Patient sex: M
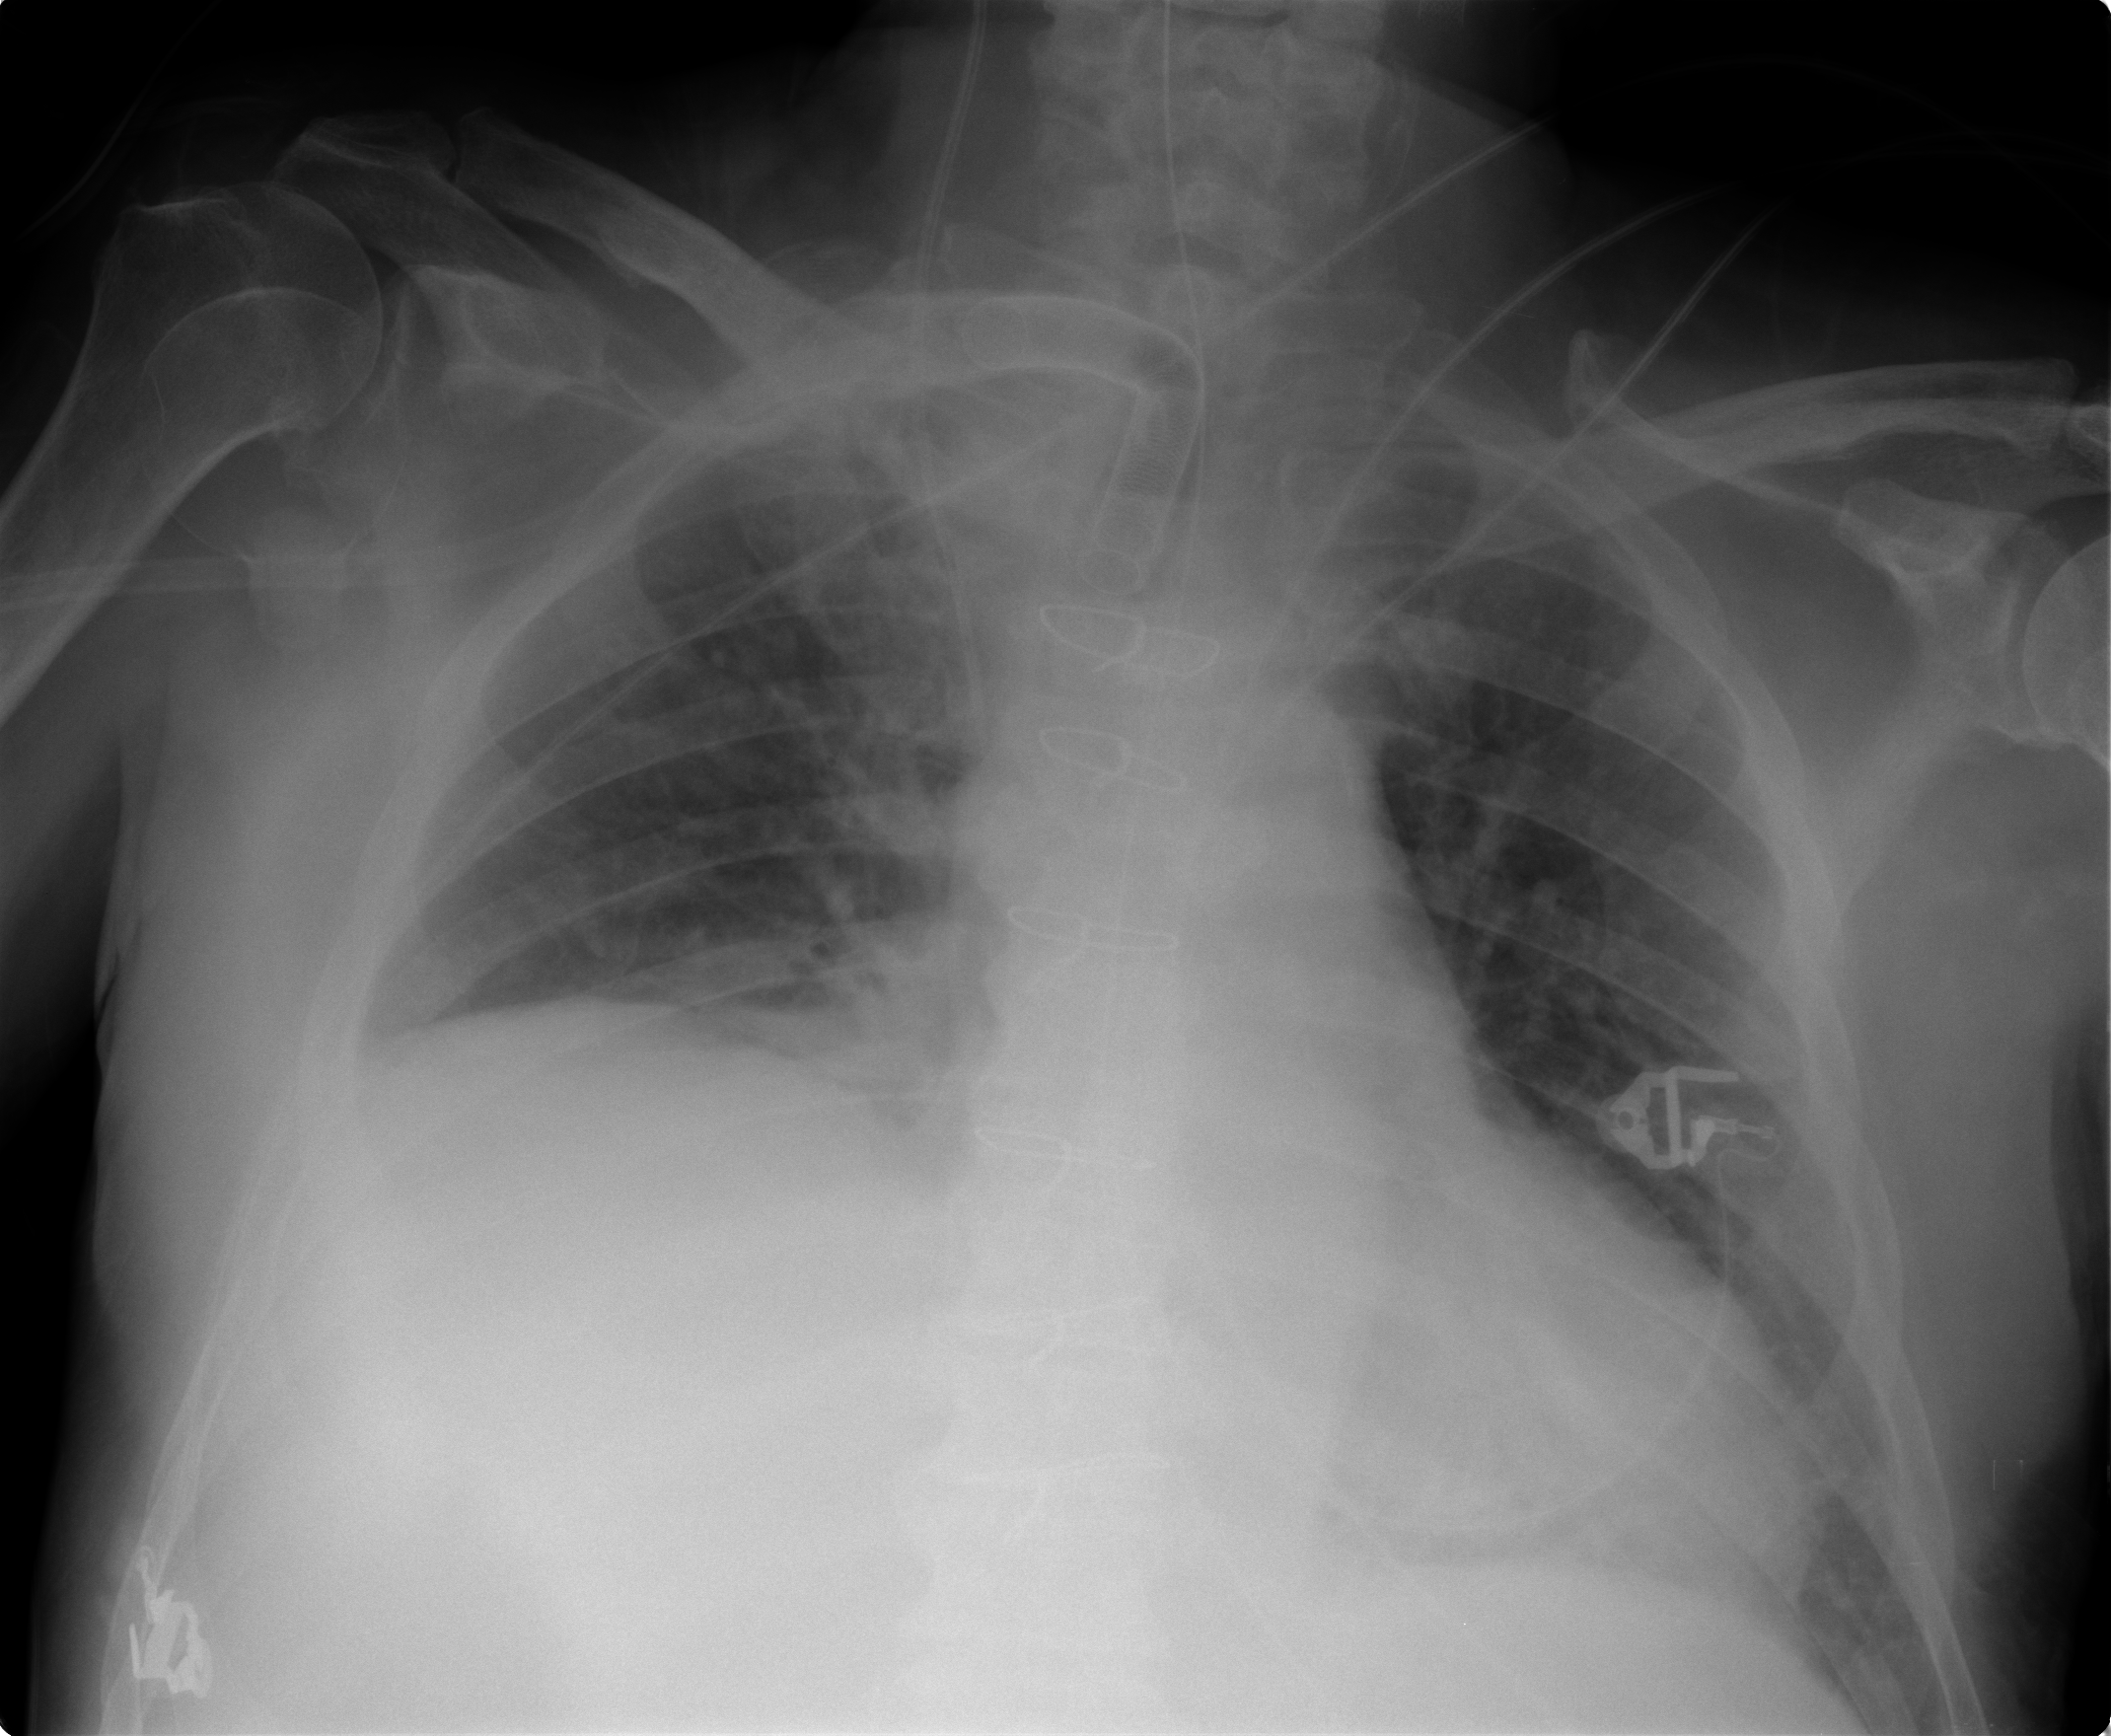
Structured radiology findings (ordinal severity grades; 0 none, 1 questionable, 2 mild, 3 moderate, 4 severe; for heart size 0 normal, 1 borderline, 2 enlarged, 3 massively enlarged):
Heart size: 1
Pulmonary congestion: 1
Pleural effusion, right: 0
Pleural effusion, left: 0
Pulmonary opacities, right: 0
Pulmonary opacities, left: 0
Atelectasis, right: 2
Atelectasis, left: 2